Question: I'd like to update (or synchronize) the latest entry from a tree in my Firebase-Database.
The structure looks like this:

I want to observe the latest entry only, without fetching all entries as 'EventTypeChildAdded' does.
However, I really want to observe the latest entry, so I'd like to call a function whenever there is a new 'latest' entry, so when a child gets added.
I already found this piece of code.
'''
(DatabaseRef).queryOrderedByKey().queryLimitedToLast(1).observeSingleEventOfType
'''
But this does not seem to observe the latest entry.
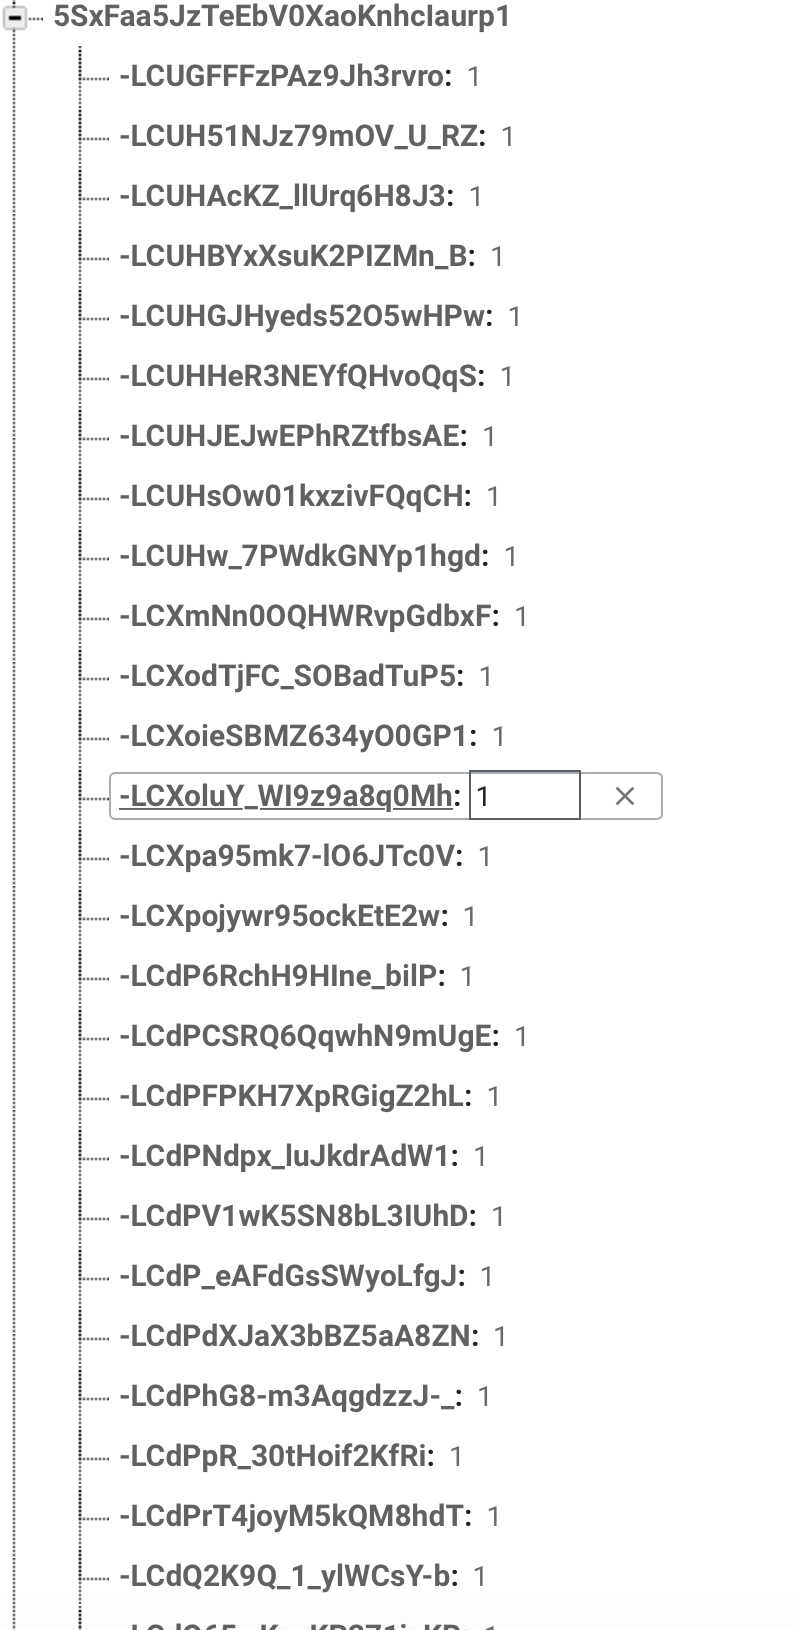
Answer: I guess you are on the wrong way. childadded does exactly what you need. Check the doc again.
<URL>
For the first time childadded fetches all the list but then only the item just added to the list.
> The child_added event is typically used when retrieving a list of
items from the database. Unlike value which returns the entire
contents of the location, child_added is triggered once for each
existing child and then again every time a new child is added to the
specified path. The event callback is passed a snapshot containing the
new child's data. For ordering purposes, it is also passed a second
argument containing the key of the previous child.
To limit the childadded query to the last item:
'''
ref.queryLimited(toLast: 1).observe(.childAdded) { (snapshot) in
// parse snapshot to get the last item
'''